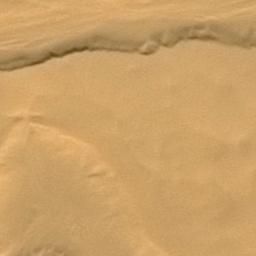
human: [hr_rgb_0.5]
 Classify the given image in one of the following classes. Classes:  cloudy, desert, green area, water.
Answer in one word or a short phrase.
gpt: desert